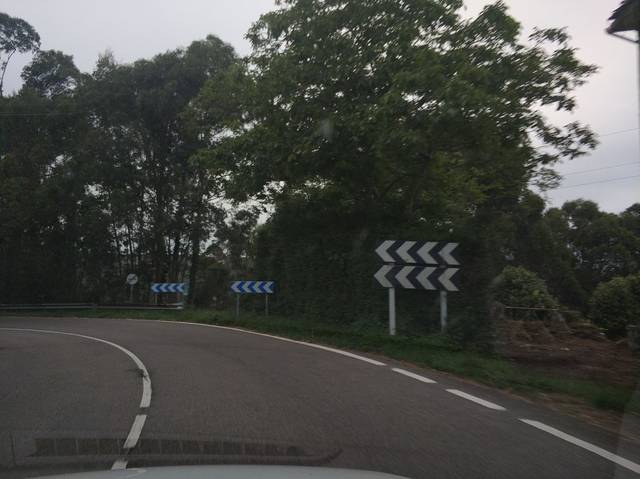
Region: Spain
Coordinates: 43.563, -6.181